Aerial crown-view tile of a tropical tree (Barro Colorado Island, Panama), acquired 20250818:
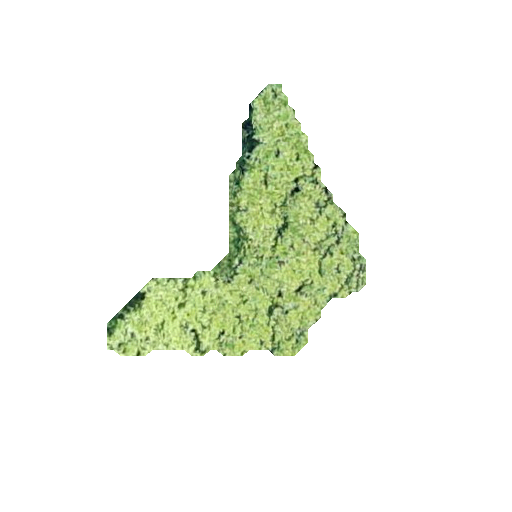
Species: Alseis blackiana
GBIF accepted scientific name: Alseis blackiana
Crown area: 46.6 m²